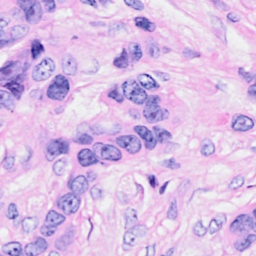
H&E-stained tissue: Breast